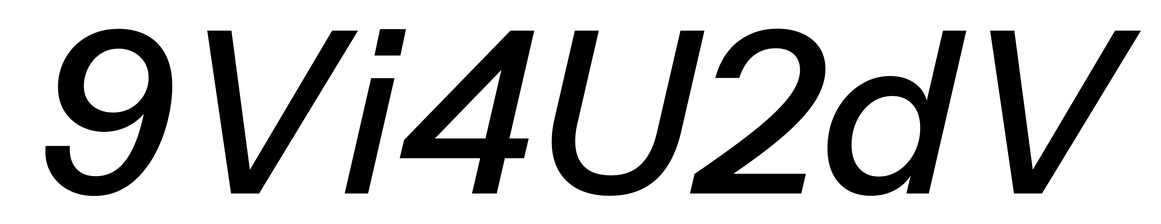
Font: InstrumentSans-Italic_Medium_Italic